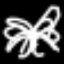
Label: palm tree